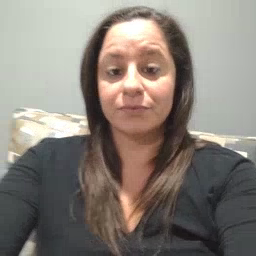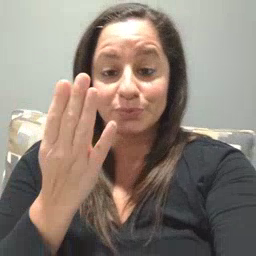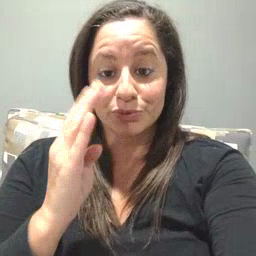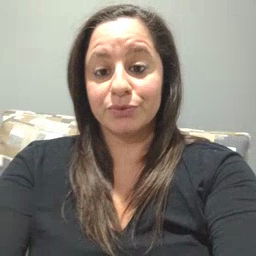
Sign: blue